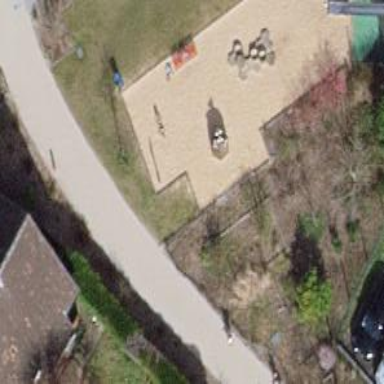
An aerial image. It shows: Playground area for leisure land.